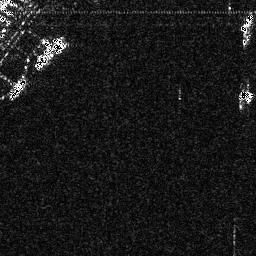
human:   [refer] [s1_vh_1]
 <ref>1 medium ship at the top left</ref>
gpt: <box>[[12, 12, 25, 27, 0]]</box>

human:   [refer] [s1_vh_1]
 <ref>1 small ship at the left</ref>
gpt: <box>[[1, 30, 10, 38, 0]]</box>